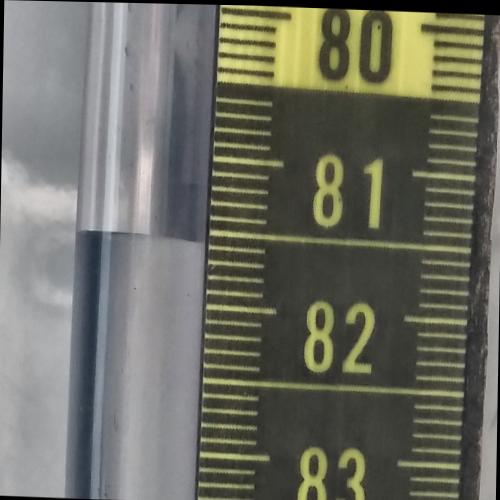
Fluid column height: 81.6 cm